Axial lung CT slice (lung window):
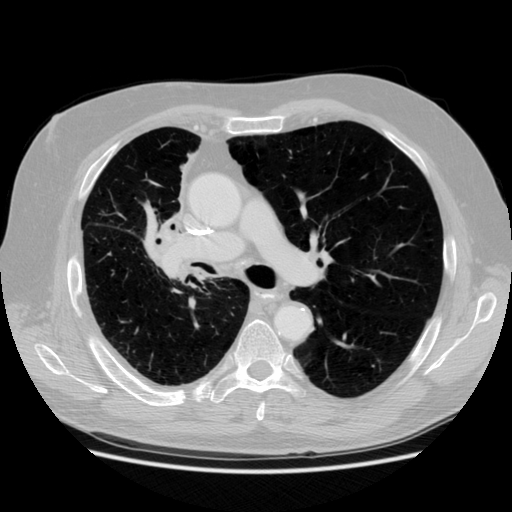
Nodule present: no